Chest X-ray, PA view. Patient: 70 years old, sex M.
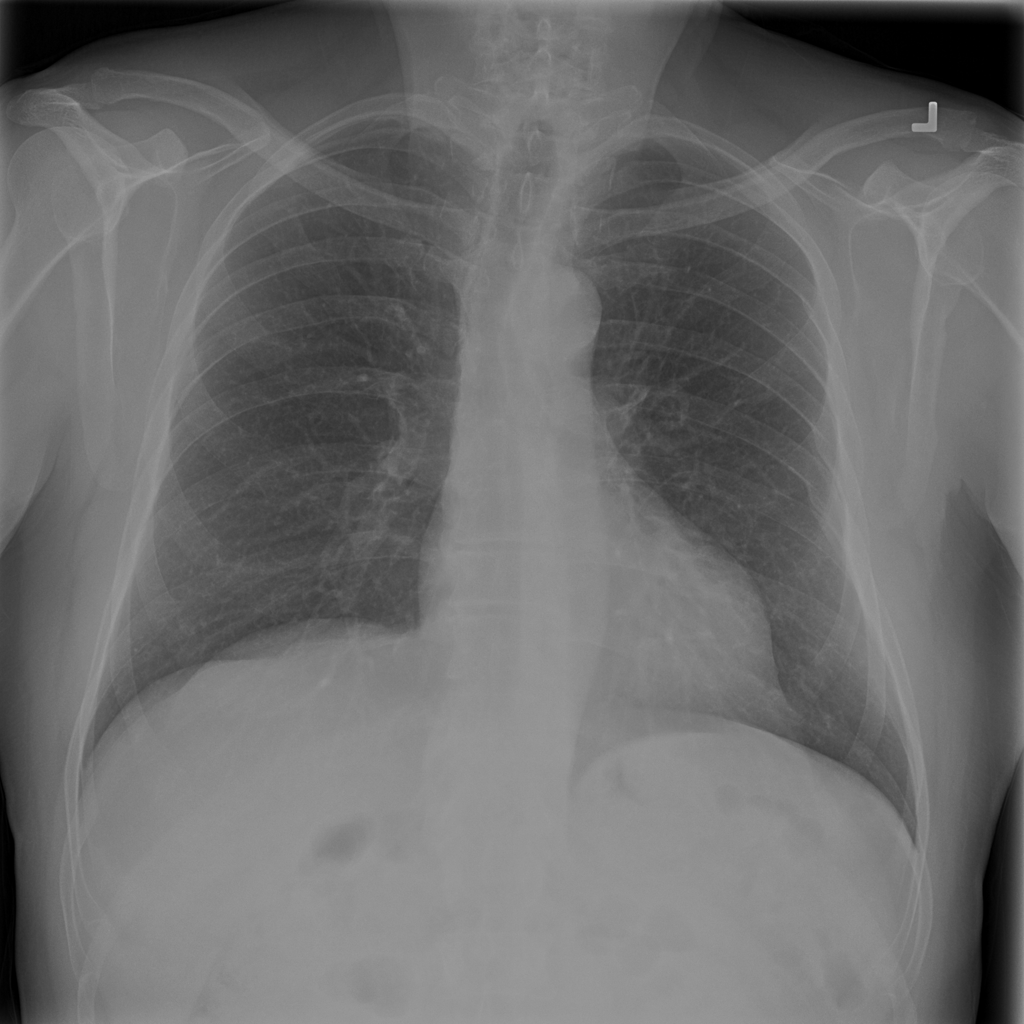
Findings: No Finding